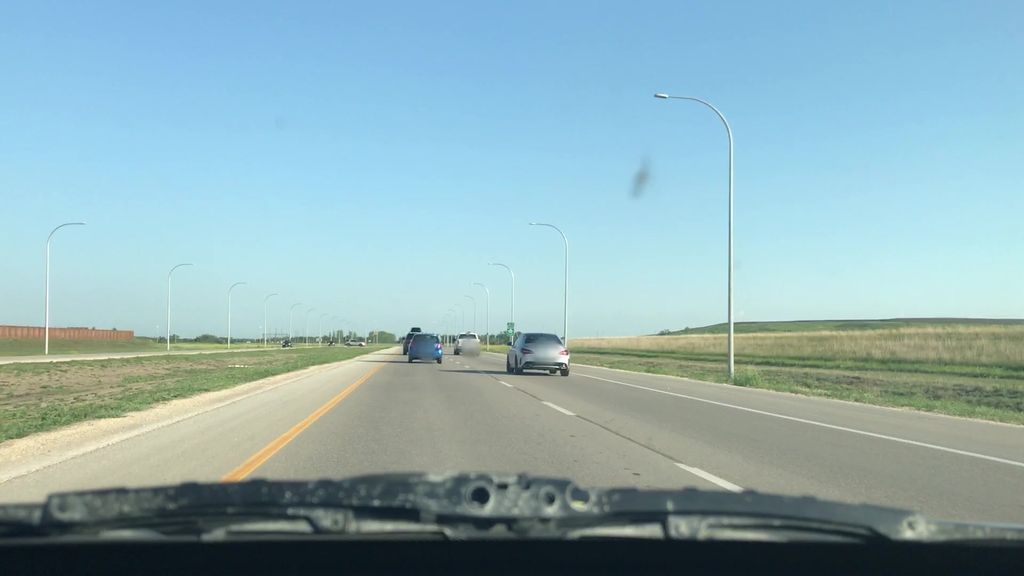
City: winnipeg